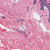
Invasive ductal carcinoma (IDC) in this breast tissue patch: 0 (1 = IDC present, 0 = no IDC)